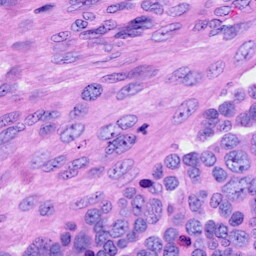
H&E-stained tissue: Ovarian